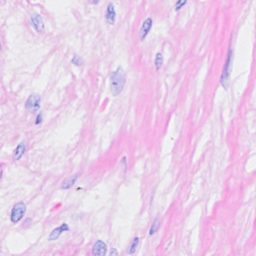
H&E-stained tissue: Breast